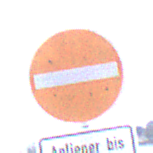
Verkehrszeichen: VerbotDerEinfahrt
Zusatzzeichen unten: SonstigeFahrzeugePersonengruppenFrei3
Umgebung: Outdoor, Nature
Tageszeit: MorningAfternoon
Wetter: Overcast
Licht: Natural
Jahreszeit: NotSpecified
Kontrast: LowContrast